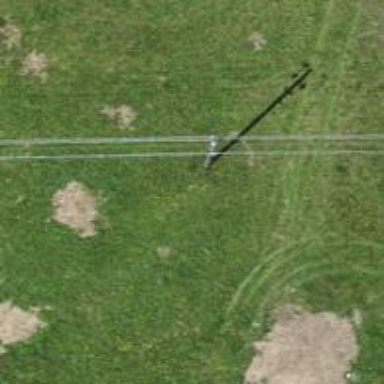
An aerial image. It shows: Utility pole in the area.